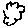
Label: cloud